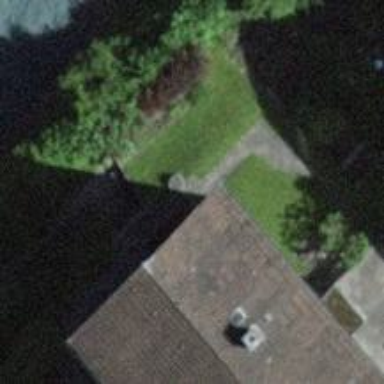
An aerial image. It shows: Set of concrete steps.